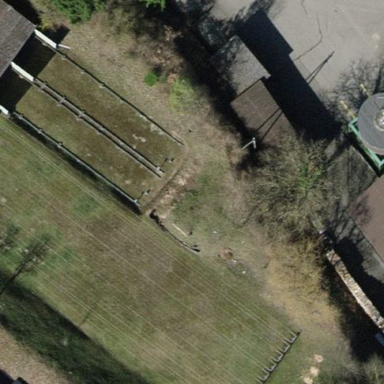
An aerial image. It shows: Shooting range on leisure land pitch.